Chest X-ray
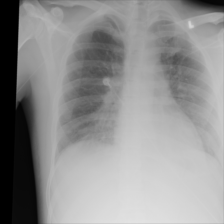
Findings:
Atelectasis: negative
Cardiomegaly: negative
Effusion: negative
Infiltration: negative
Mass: negative
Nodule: negative
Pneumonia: negative
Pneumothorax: negative
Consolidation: negative
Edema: negative
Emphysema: negative
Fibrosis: negative
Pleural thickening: negative
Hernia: negative